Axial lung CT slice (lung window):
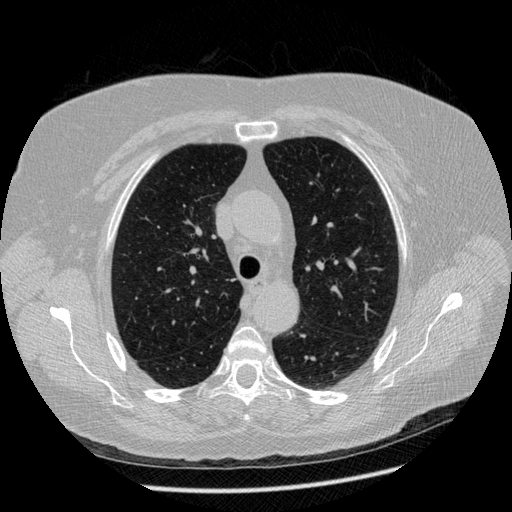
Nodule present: no